Question: I am using the ruby on rails axlsx gem to render my excel.
Now I want to style the text so that it shows up diagonally as shown in the sample image attached.
I am not sure where or how to set this alignment feature in the code.
Any help is appreciated!

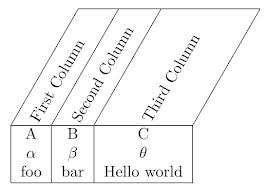
Answer: '''
alignment: {:textRotation => 60}
'''
That did it for me.
I managed to find a similar issue from the axlsx github page:
<URL>
I wasn't able to locate it in the docs.
The complete code can be implemented as follows:
'''
my_style {
alignment: {:textRotation => 60, horizontal: :center, vertical: :center, wrap_text: true},
}
sheet.add_row(headers, style: styles[:my_style], height: height)
'''